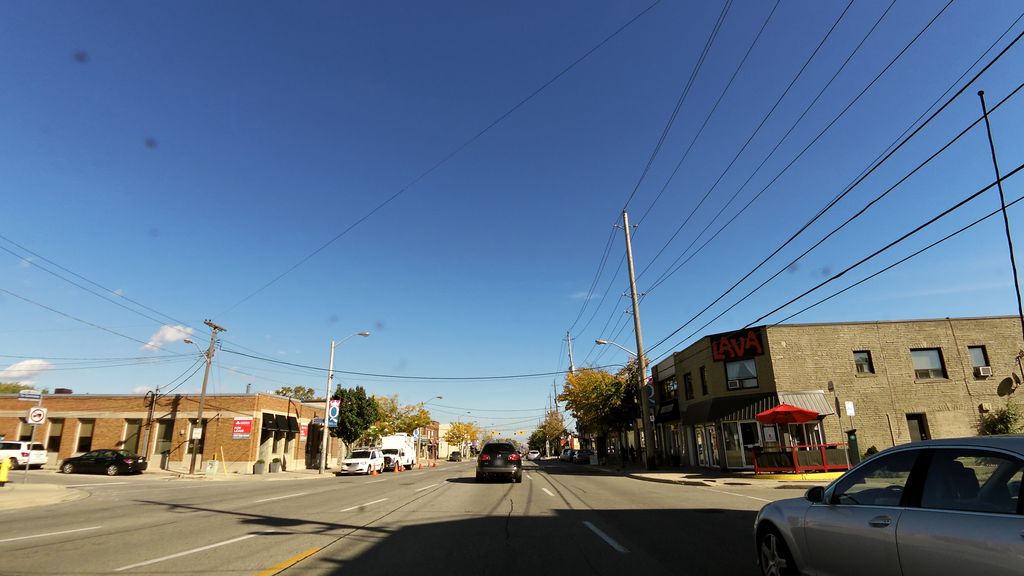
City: toronto